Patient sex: F
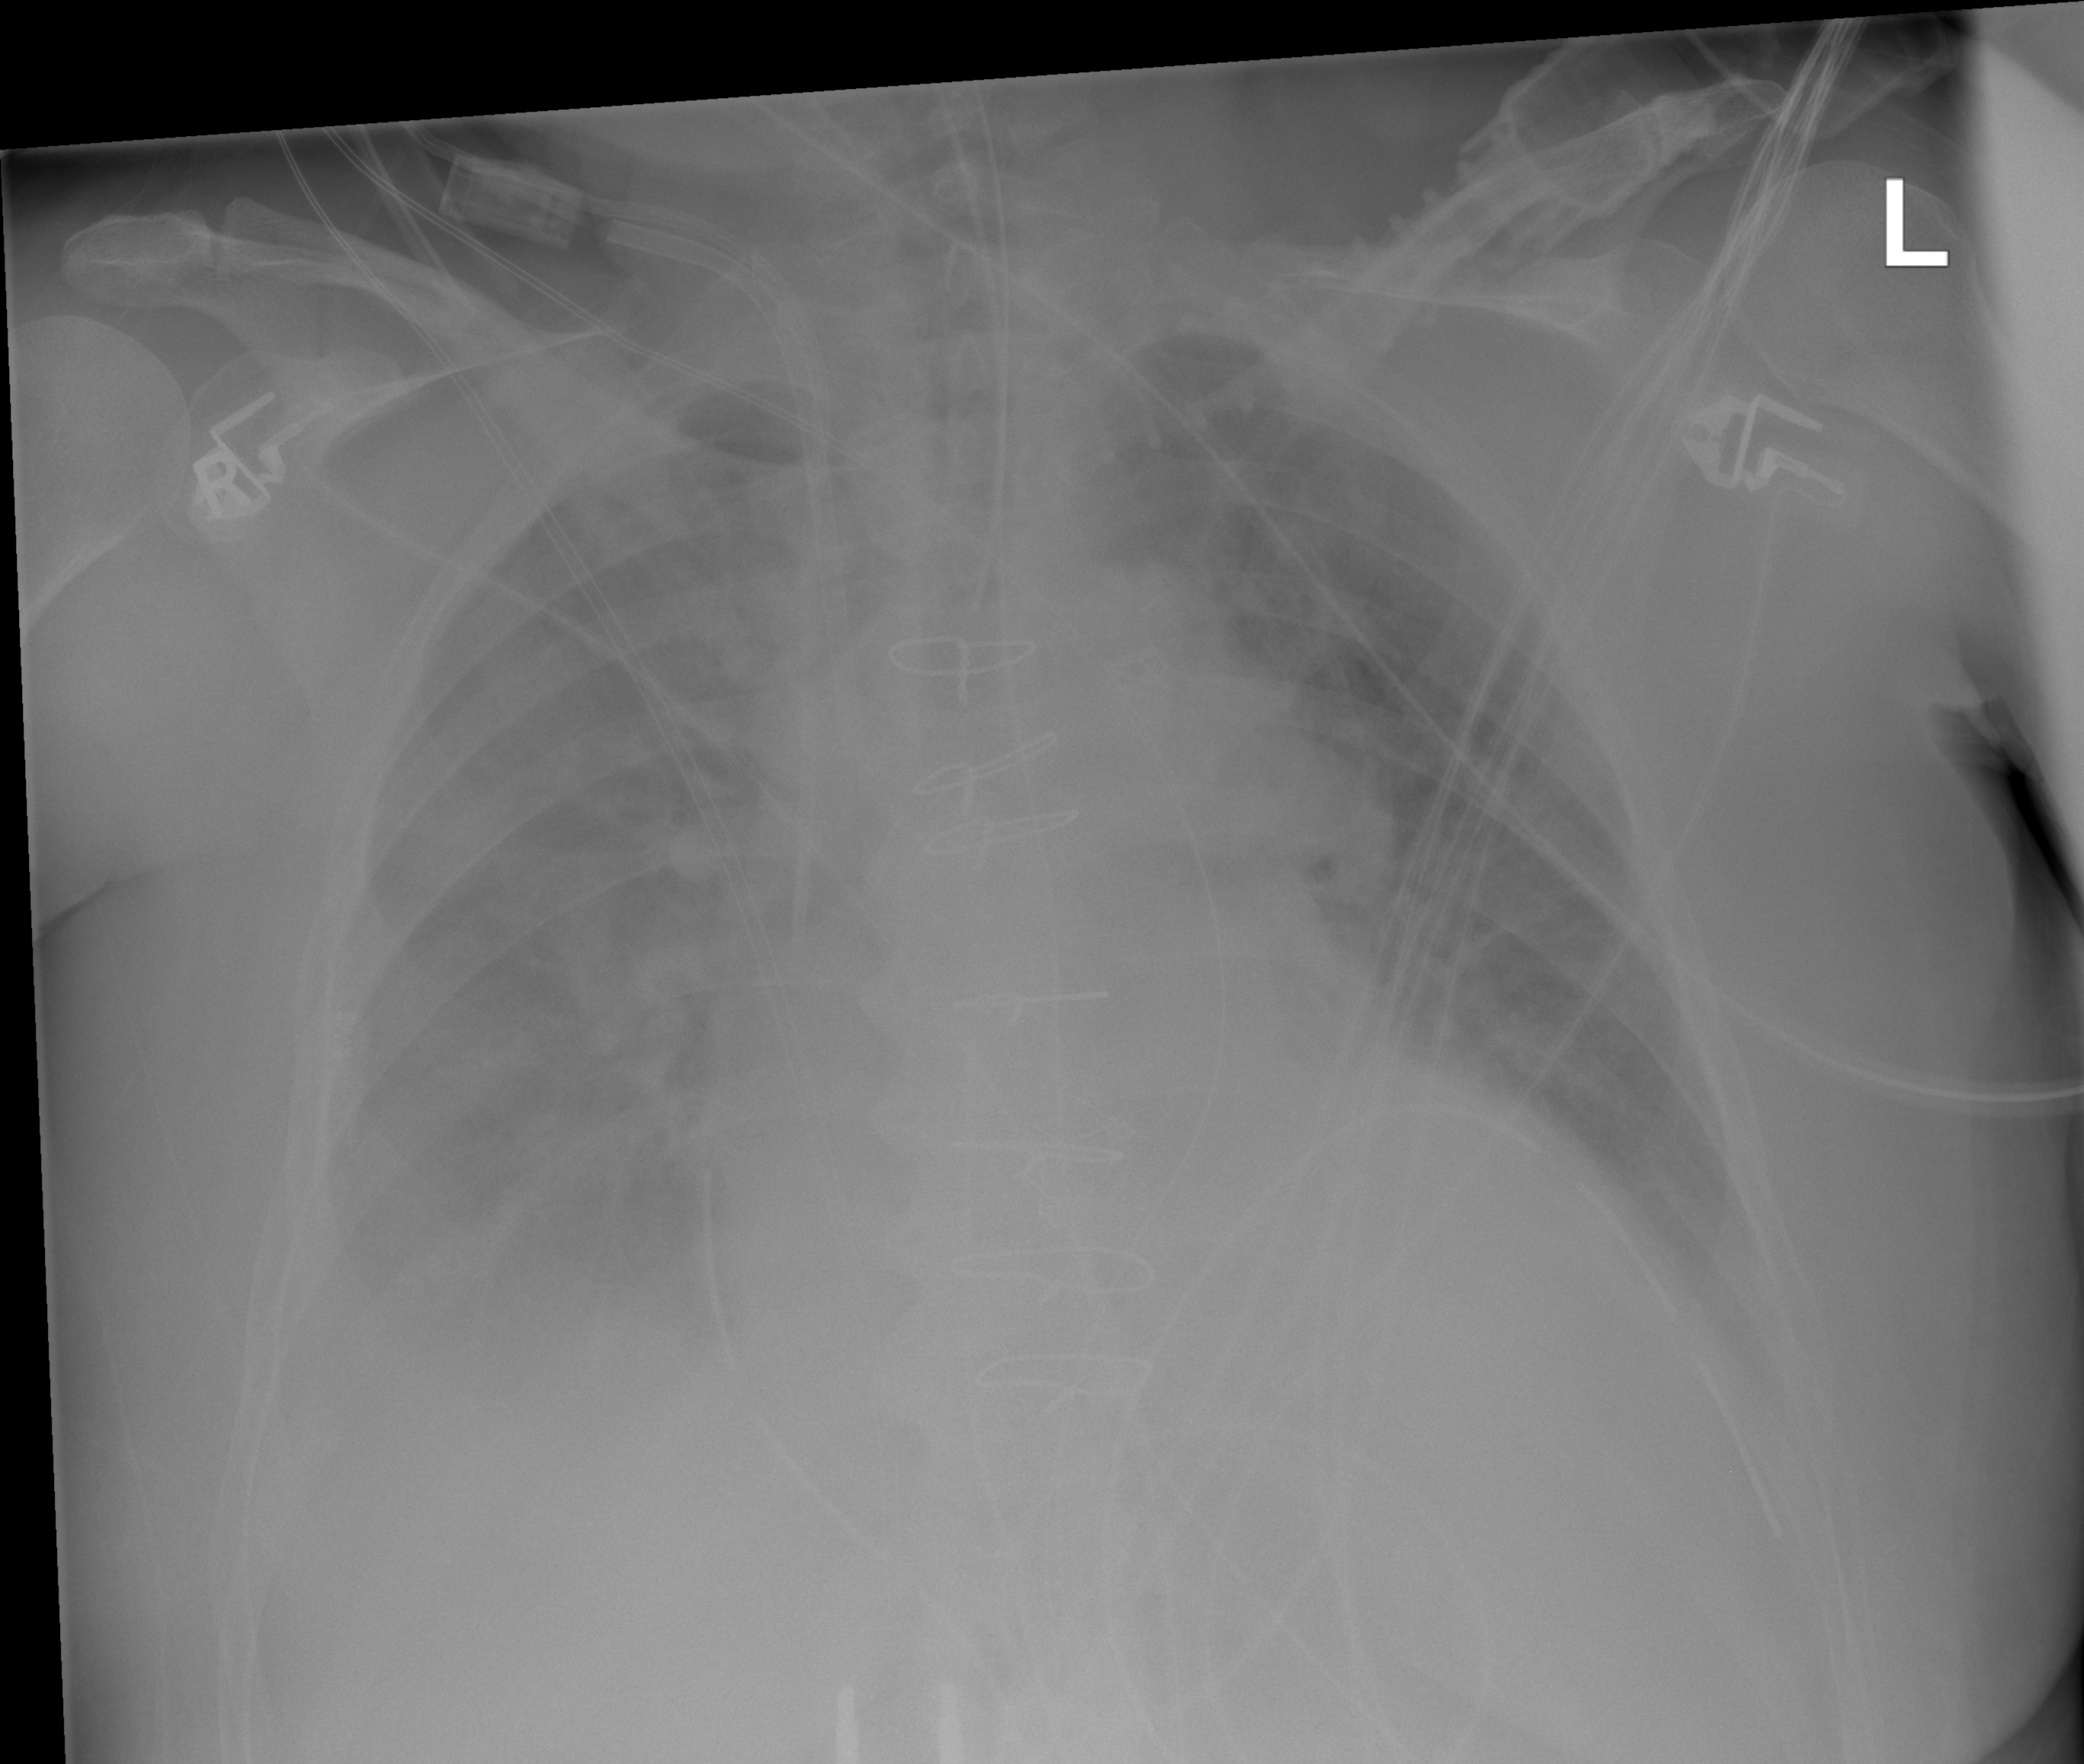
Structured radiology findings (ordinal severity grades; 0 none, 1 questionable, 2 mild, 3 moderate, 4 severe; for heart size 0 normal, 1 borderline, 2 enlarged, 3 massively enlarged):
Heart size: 2
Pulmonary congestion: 3
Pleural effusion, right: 3
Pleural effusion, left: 2
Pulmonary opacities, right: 3
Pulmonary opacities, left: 3
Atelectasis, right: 2
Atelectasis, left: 2